Current action and preconditions to check: trajectory_clear

Your task: For each precondition in the list above, predict whether it will hold at this action.

Consider the current scene as observed from the mobile robot's camera, and analyze the predicted future states of all dynamic agents (e.g., people, animals, vehicles, or any moving entities) within the NEXT SECOND.

IMPORTANT: Only answer "very likely" if you are absolutely certain—based on strong, clear evidence—that a dynamic agent will violate the precondition in the predicted future state. Do NOT answer "very likely" for unlikely, ambiguous, or low-probability risks.

Ask yourself for each precondition: Is there a high probability, with clear and convincing evidence, that the predicted future states of any dynamic agent will interfere with the predicted future state of the currently executing action within the NEXT SECOND, causing that precondition to fail?

Assess the risk level based on these predictions. Use "likely" or "very likely" if motions create a clear risk of interference.

Use "neutral" or "improbable" if agents are nearby but their predicted paths are clearly diverging or non-conflicting.

Failure Risk Categories: "very improbable", "improbable", "neutral", "likely", "very likely"

Answer Format: Output ONLY the probability_of_failure value from these categories: "very improbable", "improbable", "neutral", "likely", "very likely"

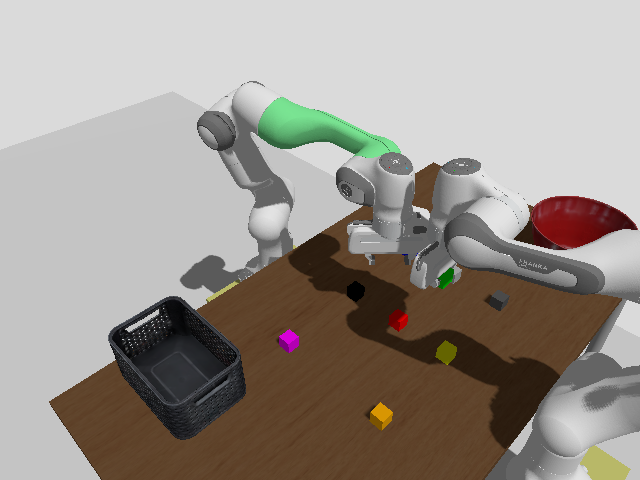

Answer: likely